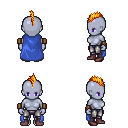
a pixel art fantasy rpg character, female body template, dark elf, purple skin, blue cape, metal pants, light blonde mohawk hairstyle, leather bracers, maroon shoes, four views (front, back, left, right), 2x2 character sprite sheet, small pixel art, hard edges, no anti-aliasing